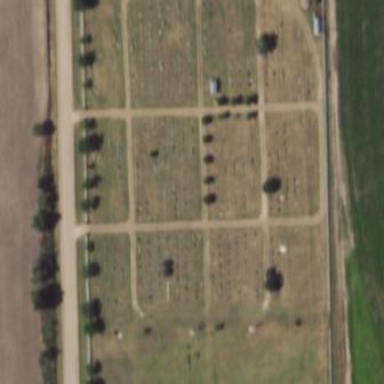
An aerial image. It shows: Cemetery.